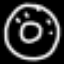
Label: donut